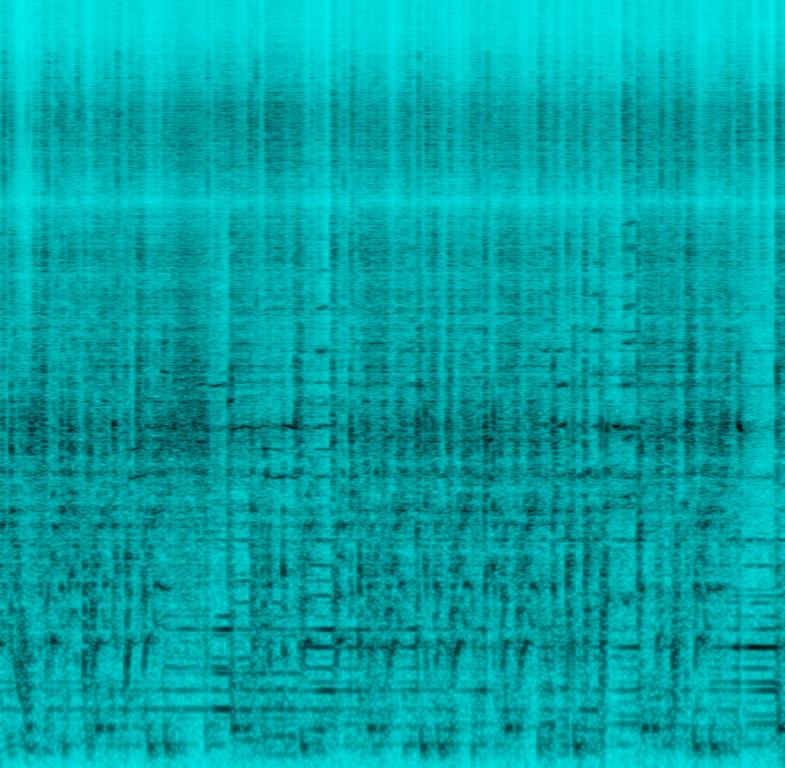
This song is an instrumental. The tempo of the background music is slow , with electric guitar harmony and rhythmic drum with loud chaotic, dissonant sounds. The music is out of sync as the unidentifiable sounds are accelerated.